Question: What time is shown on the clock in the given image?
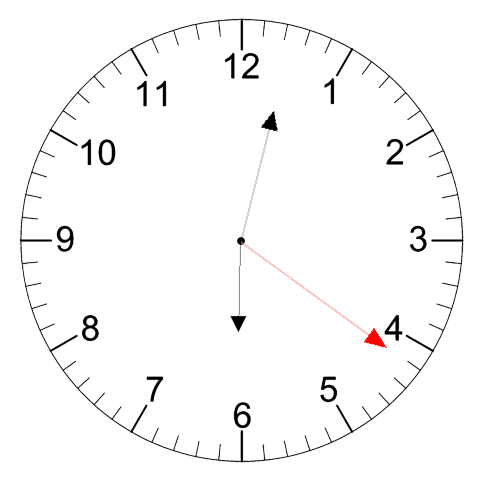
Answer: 06:02:21